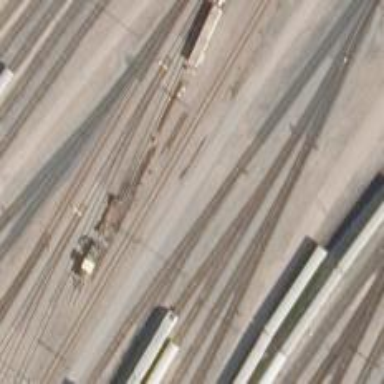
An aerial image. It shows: Railway yard in service.